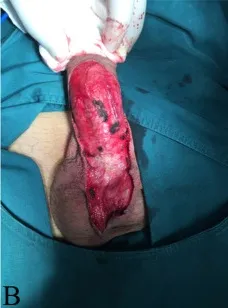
Complete resection of the lesion tissue on the surface of the penile deep fascia (B).
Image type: medical_photograph (other_medical_photograph)